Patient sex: M
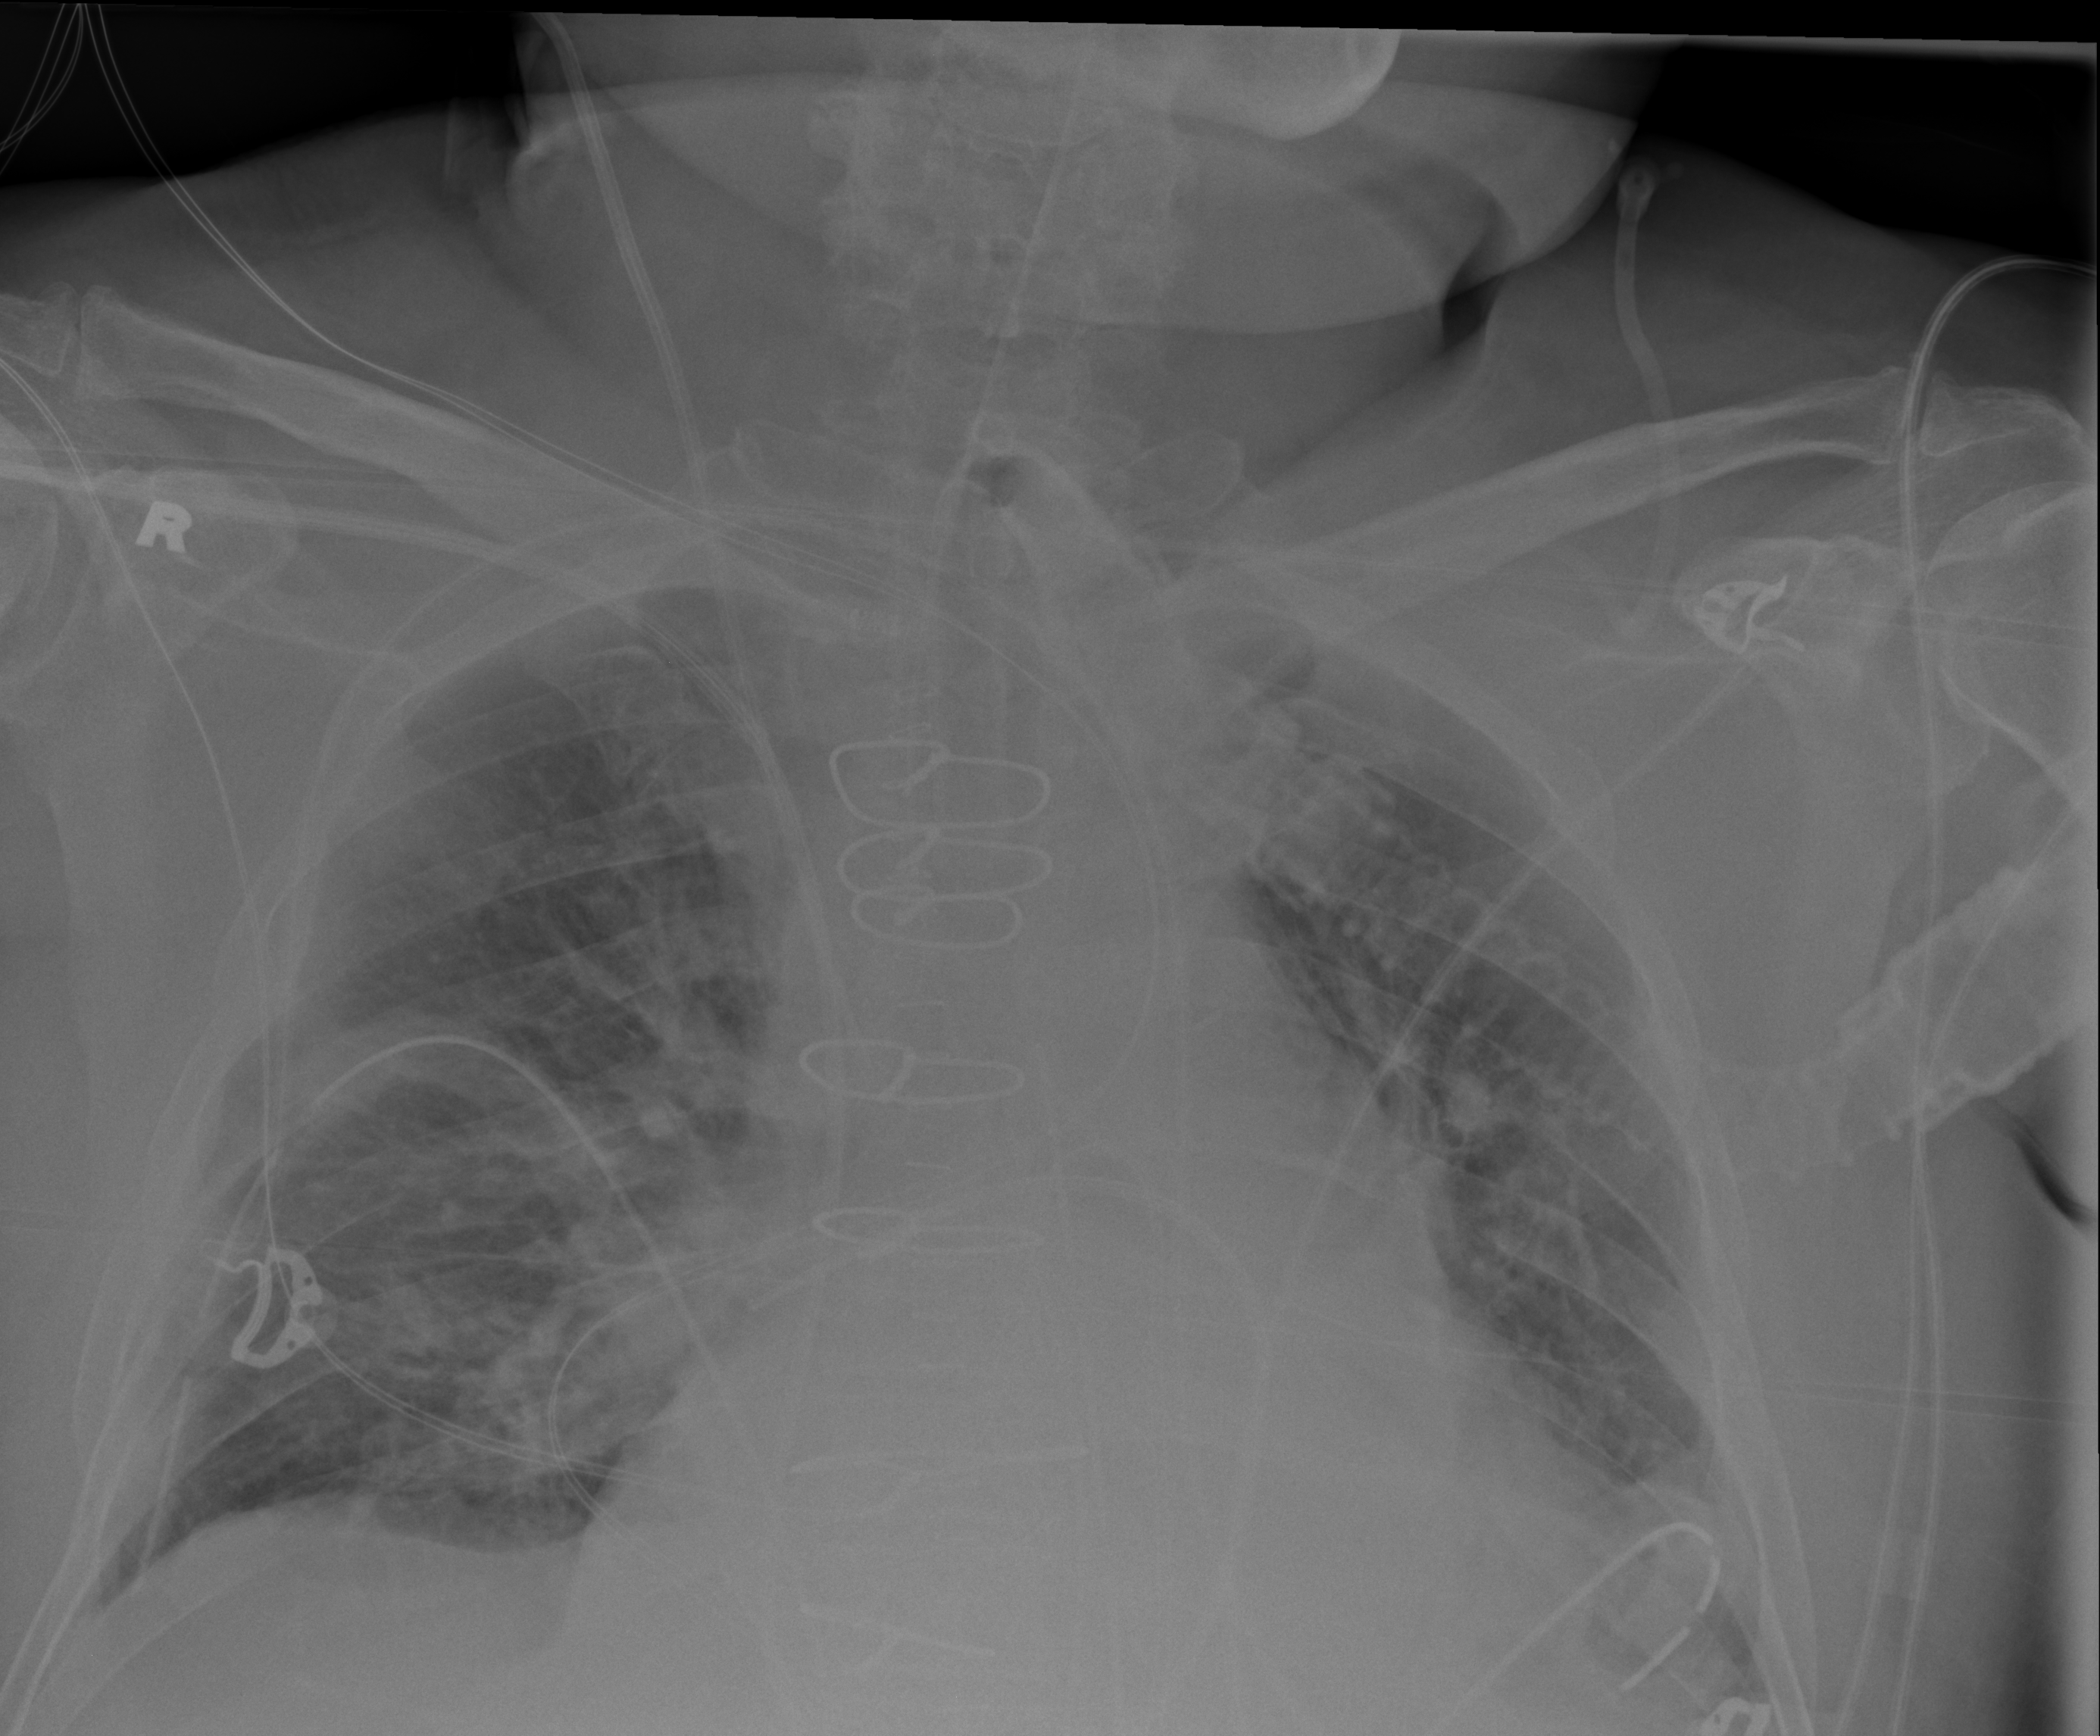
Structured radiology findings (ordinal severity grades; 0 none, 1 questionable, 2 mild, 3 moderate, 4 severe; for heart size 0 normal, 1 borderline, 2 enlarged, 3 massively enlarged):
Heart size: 1
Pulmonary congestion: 2
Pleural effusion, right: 0
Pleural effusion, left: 0
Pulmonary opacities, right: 2
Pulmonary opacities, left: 2
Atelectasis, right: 2
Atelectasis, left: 2